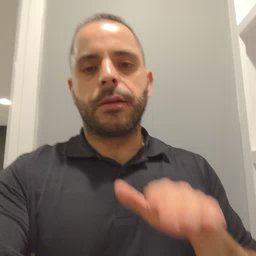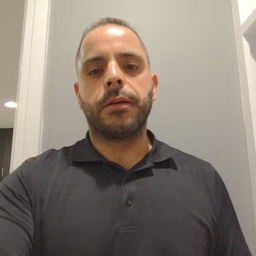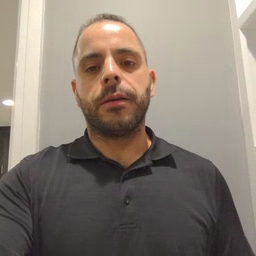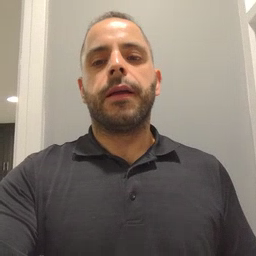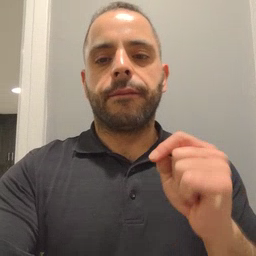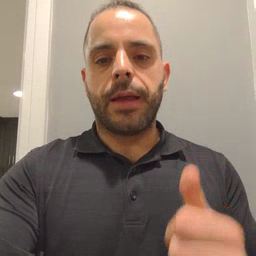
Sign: fast